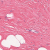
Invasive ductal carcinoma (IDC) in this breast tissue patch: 0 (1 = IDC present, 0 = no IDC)